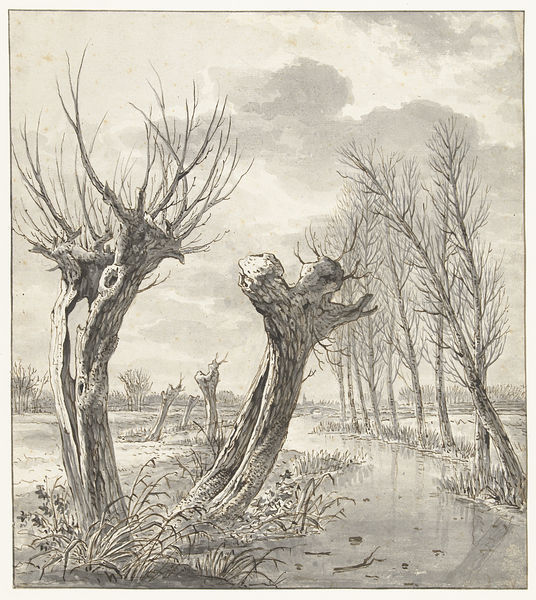
Titel: Winterlandschap met knotwilgen langs een bevroren sloot
Künstler: Jacob van Strij
Standort: Amsterdam
Institution: Rijksmuseum
Schlagwörter: church, cloud, clouds, stone, tree, water, village, winter, grass, river, stream, drawing, bridge, pencil, fields, spire, cold, bleak, flood